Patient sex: M
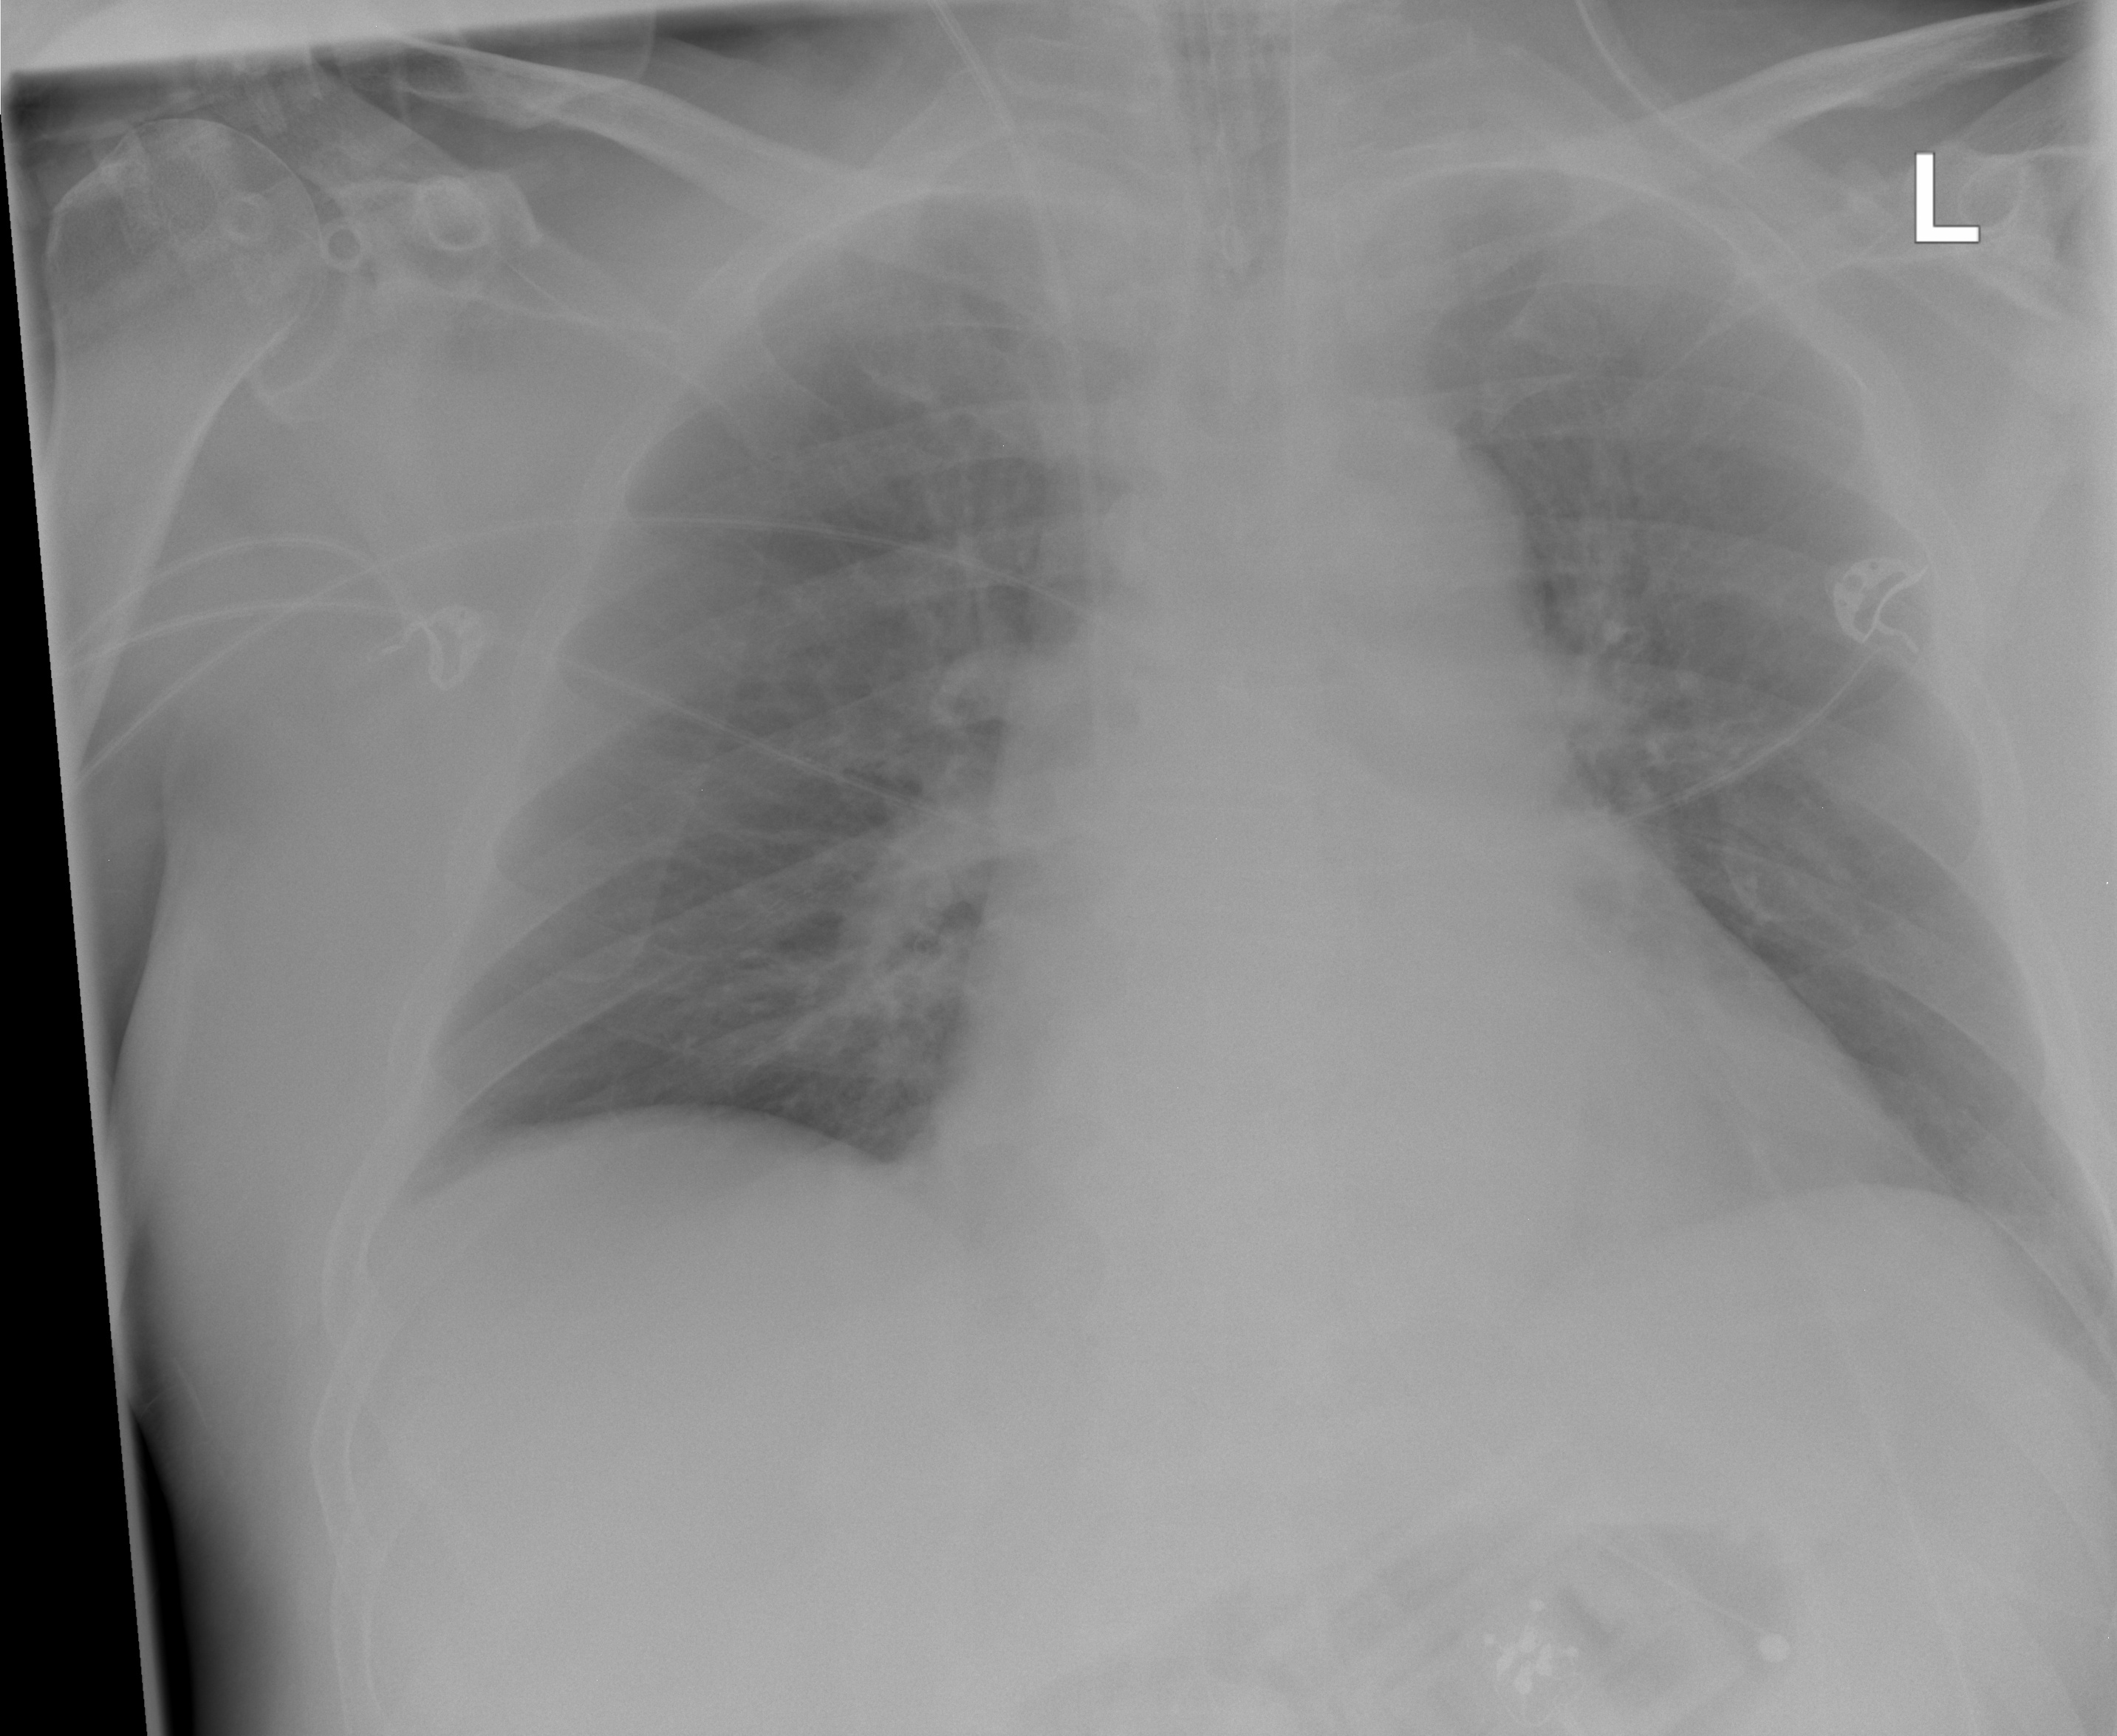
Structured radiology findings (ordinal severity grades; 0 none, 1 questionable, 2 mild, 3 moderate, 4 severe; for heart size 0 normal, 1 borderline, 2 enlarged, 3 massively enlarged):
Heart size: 1
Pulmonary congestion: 1
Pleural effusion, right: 0
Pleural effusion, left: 0
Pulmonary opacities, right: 0
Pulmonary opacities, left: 0
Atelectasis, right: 0
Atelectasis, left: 0